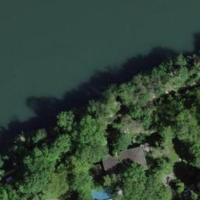
EUNIS habitat code: 53
Species observed at this site:
Tachybaptus ruficollis
Certhia brachydactyla
Corvus corone
Podiceps cristatus
Fulica atra
Alcedo atthis
Dendrocopos major
Turdus viscivorus
Buteo buteo
Gallinago gallinago
Spinus spinus
Chroicocephalus ridibundus
Poecile palustris
Gavia stellata
Cygnus olor
Larus michahellis
Ardea alba
Gallinula chloropus
Erithacus rubecula
Pica pica
Sitta europaea
Falco tinnunculus
Motacilla cinerea
Cyanistes caeruleus
Anas platyrhynchos
Sturnus vulgaris
Troglodytes troglodytes
Aythya ferina
Streptopelia decaocto
Alopochen aegyptiaca
Chloris chloris
Aythya fuligula
Fringilla coelebs
Passer domesticus
Carduelis carduelis
Columba palumbus
Turdus merula
Phalacrocorax carbo
Parus major
Mergus merganser
Milvus milvus
Turdus pilaris
Regulus regulus
Ciconia ciconia
Coccothraustes coccothraustes
Accipiter nisus